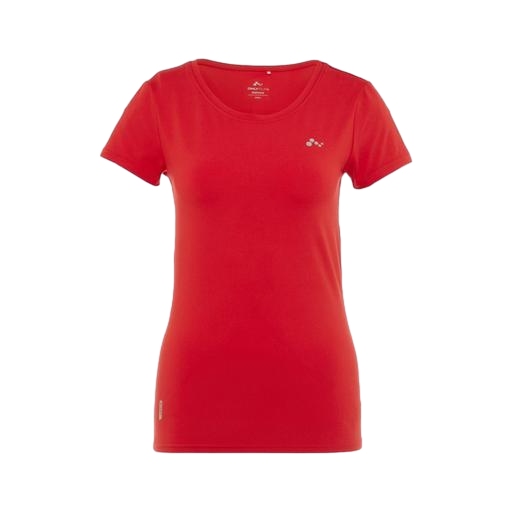
red women's charged short sleeve t-shirt, red t-shirt woman, red slim fit tshirt, white background